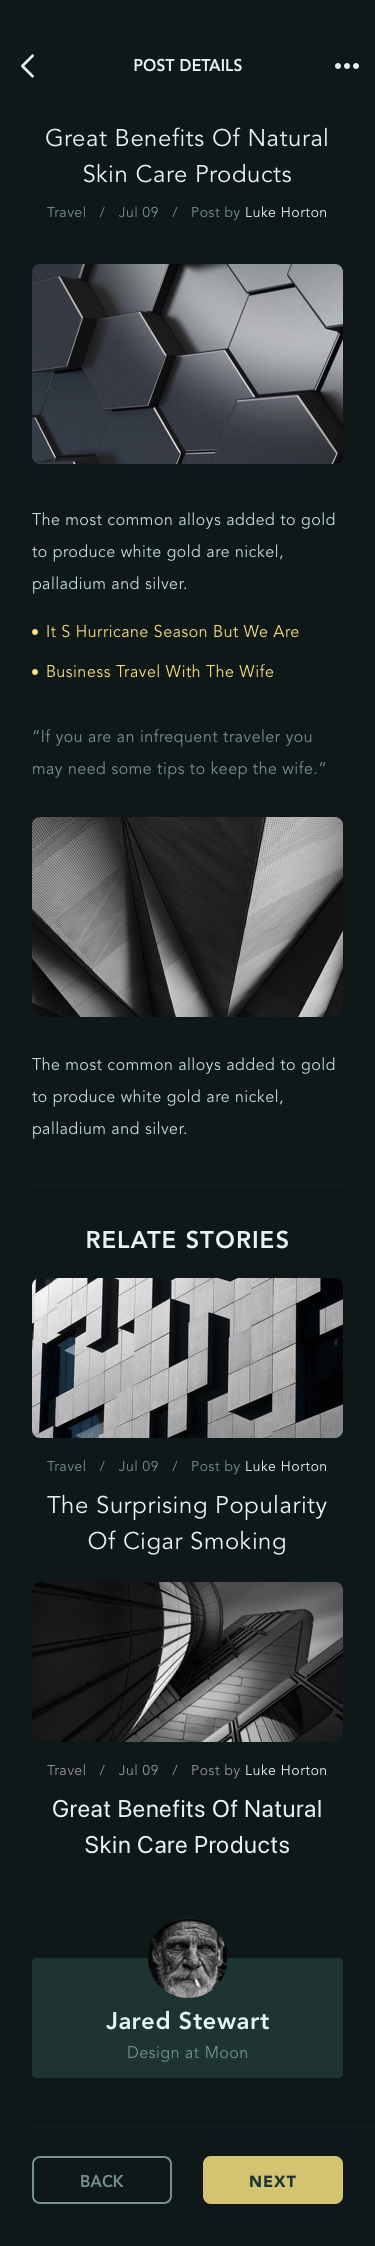
Text in this UI design:
Relate Stories
The Surprising Popularity Of Cigar Smoking
Travel   /   Jul 09   /   Post by Luke Horton
Great Benefits Of Natural Skin Care Products
Travel   /   Jul 09   /   Post by Luke Horton
Jared Stewart
Design at Moon
The most common alloys added to gold to produce white gold are nickel, palladium and silver.
“If you are an infrequent traveler you may need some tips to keep the wife.“
The most common alloys added to gold to produce white gold are nickel, palladium and silver.
It S Hurricane Season But We Are
Business Travel With The Wife
Great Benefits Of Natural Skin Care Products
Travel   /   Jul 09   /   Post by Luke Horton